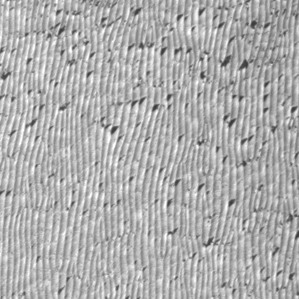
Label: frost